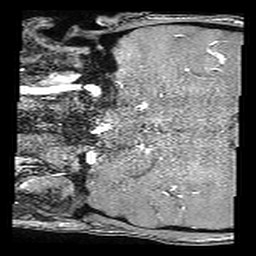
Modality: angio
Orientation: coronal
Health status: ill
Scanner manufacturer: philips
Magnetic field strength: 3 T
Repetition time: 0.018 s
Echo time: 0.003454 s